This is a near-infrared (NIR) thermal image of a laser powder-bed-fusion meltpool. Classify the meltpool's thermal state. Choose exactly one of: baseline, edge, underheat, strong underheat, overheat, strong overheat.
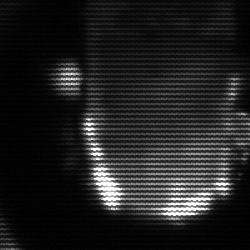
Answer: baseline